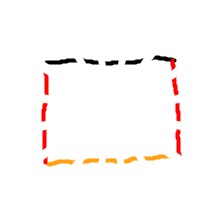
Shape: rectangle